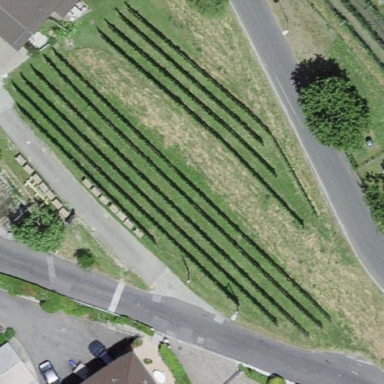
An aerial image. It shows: Vineyard growing grapes.